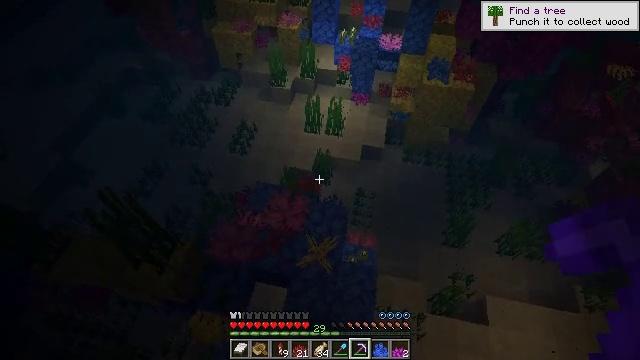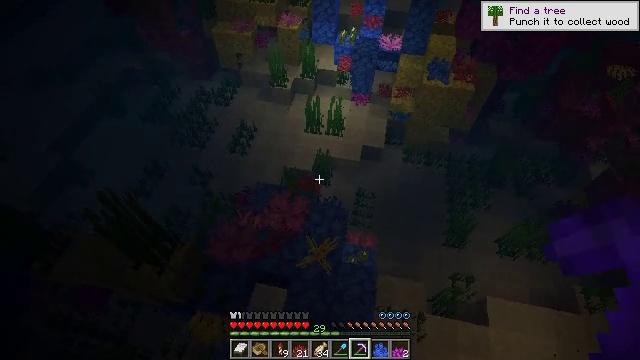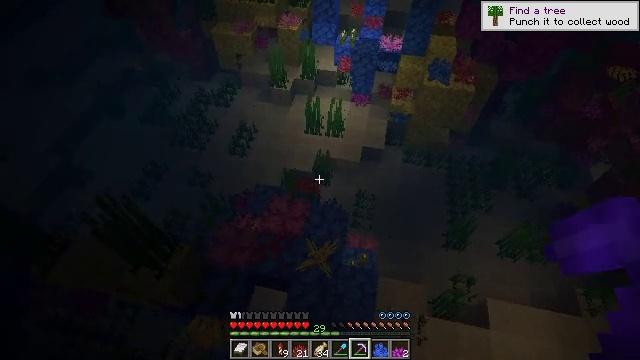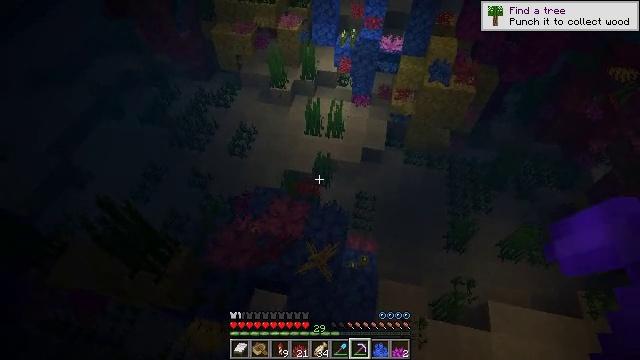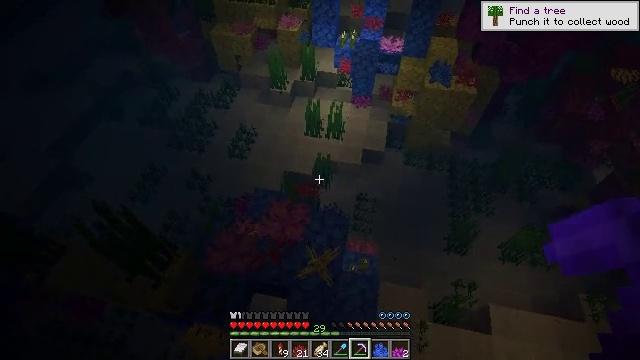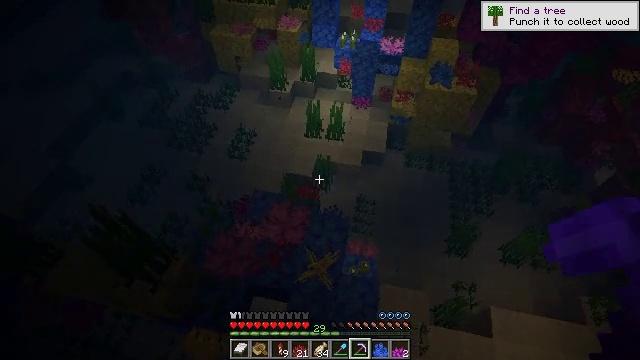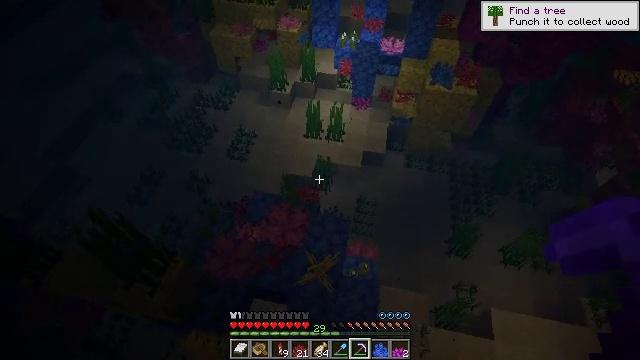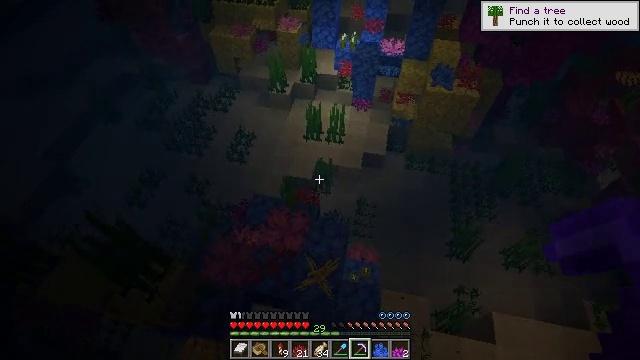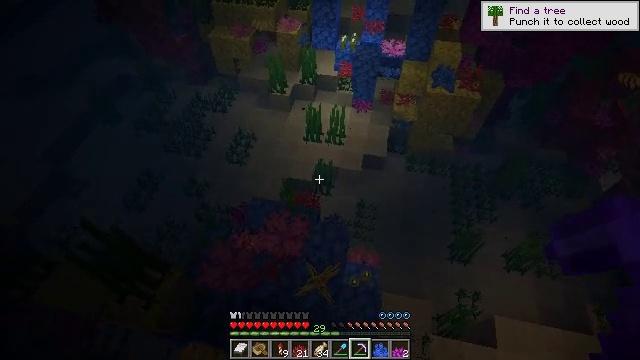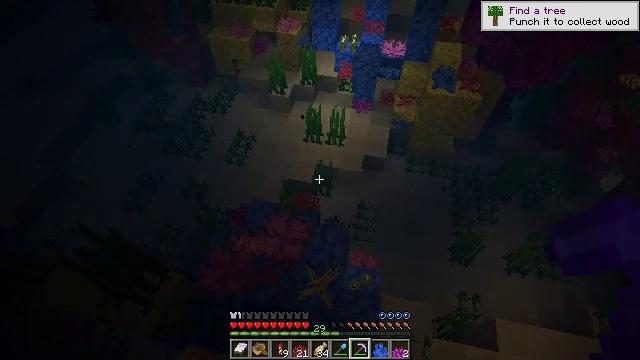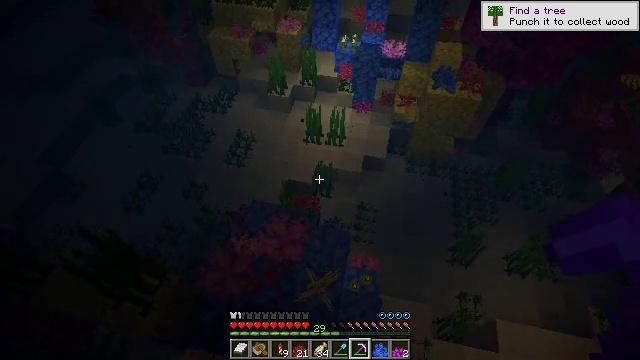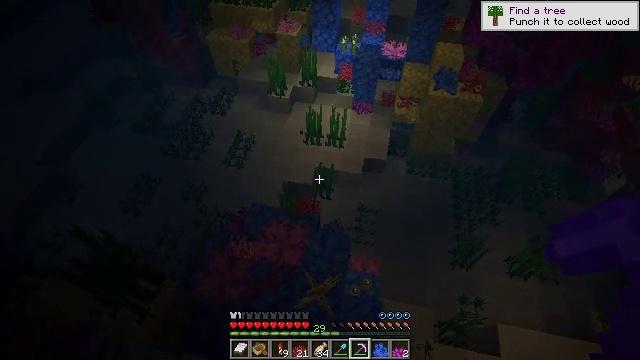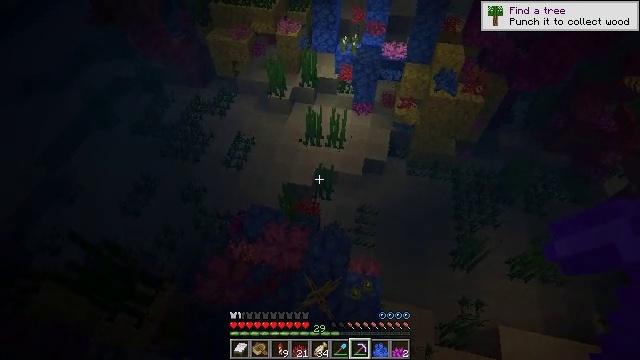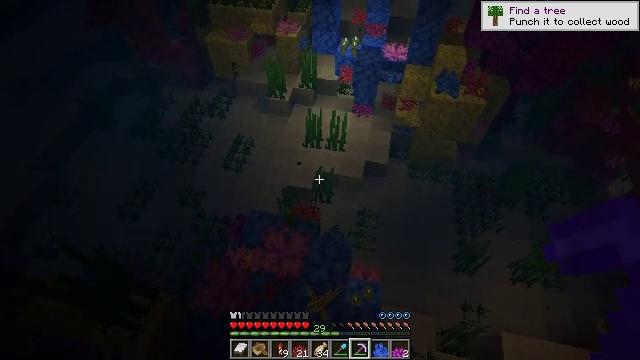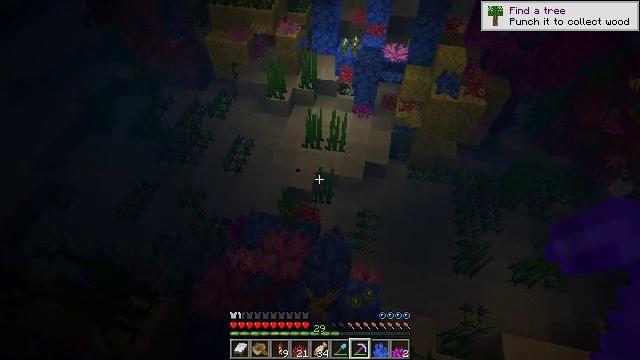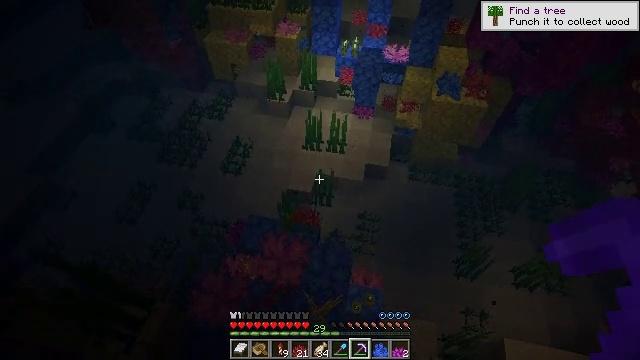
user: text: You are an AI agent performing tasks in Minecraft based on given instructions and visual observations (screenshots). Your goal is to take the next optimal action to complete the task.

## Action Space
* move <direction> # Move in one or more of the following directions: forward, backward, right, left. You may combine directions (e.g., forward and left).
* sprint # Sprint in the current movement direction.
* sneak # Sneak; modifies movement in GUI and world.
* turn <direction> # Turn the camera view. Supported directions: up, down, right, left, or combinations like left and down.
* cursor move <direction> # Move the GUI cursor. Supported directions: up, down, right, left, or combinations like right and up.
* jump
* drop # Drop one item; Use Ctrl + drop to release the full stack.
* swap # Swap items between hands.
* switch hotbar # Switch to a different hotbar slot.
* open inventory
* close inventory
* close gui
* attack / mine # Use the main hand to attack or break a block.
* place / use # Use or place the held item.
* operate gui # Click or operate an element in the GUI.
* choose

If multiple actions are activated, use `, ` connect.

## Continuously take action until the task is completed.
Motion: motion action
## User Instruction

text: Gather a fire coral wall fan using a suitable tool.
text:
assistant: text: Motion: move forward
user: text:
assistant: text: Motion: move forward
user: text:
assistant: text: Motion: move forward
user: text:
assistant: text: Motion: move forward
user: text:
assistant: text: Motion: move forward
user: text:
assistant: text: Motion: move forward
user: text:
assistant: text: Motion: move forward
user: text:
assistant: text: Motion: move forward
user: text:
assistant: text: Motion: move forward
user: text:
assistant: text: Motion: move forward
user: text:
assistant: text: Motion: move forward
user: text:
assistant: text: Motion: move forward
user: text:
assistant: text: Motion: move forward
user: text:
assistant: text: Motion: move forward
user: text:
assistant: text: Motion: move forward
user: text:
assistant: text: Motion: move forward
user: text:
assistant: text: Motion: move forward
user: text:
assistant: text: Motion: move forward
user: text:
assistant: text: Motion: move forward
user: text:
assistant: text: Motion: move forward
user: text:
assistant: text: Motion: move forward
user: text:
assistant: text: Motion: move forward
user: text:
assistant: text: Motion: move forward
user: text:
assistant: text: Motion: move forward
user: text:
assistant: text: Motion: move forward
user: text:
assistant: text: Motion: move forward
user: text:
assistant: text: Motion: move forward, turn right and down
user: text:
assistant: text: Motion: move forward, turn right and down
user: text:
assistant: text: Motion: move forward, turn down
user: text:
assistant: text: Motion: move forward, turn left and down